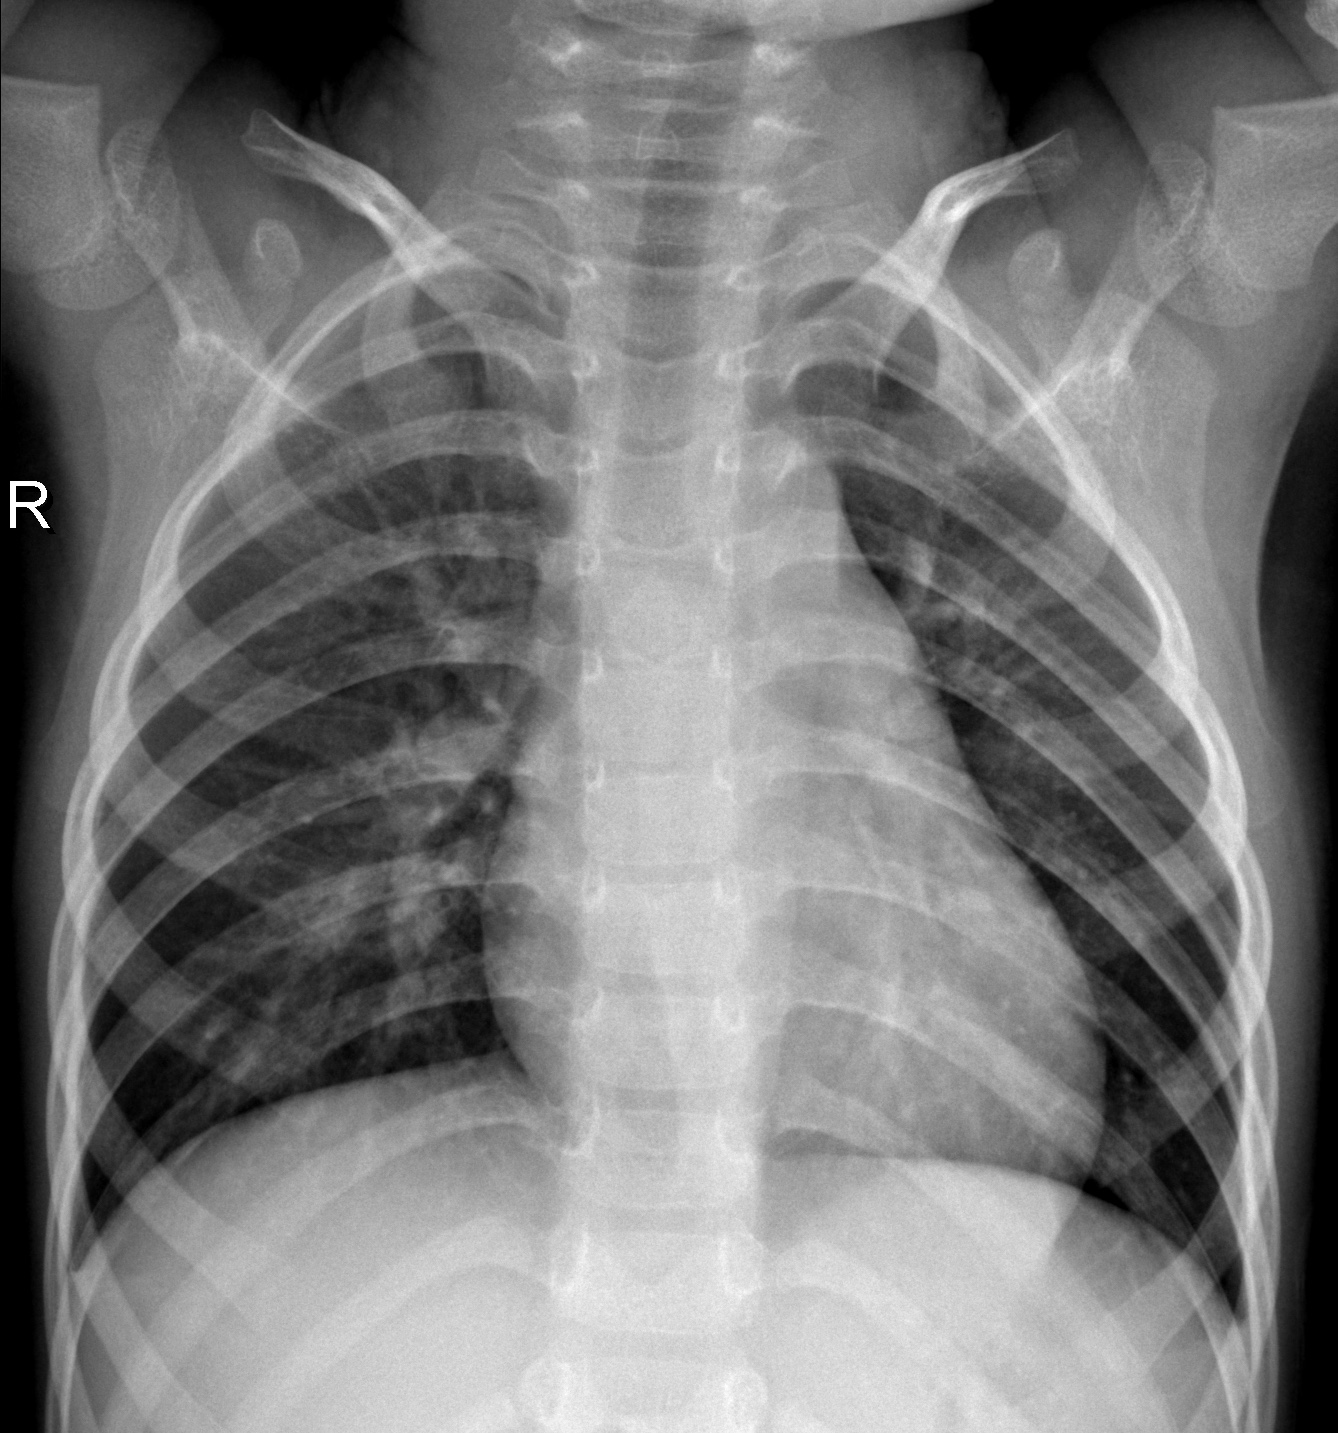
Diagnosis: NORMAL